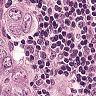
Metastatic tissue present: yes